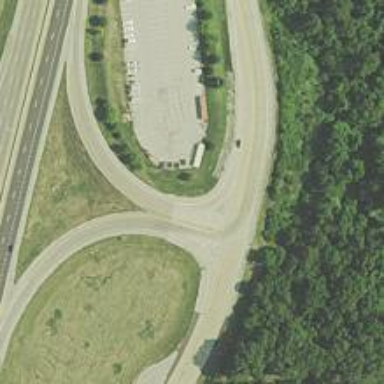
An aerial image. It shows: Trunk link highway.